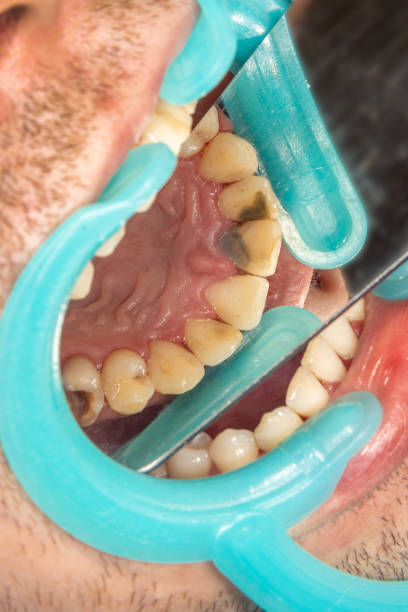
Condition: Caries